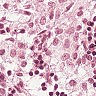
Metastatic tissue present: no